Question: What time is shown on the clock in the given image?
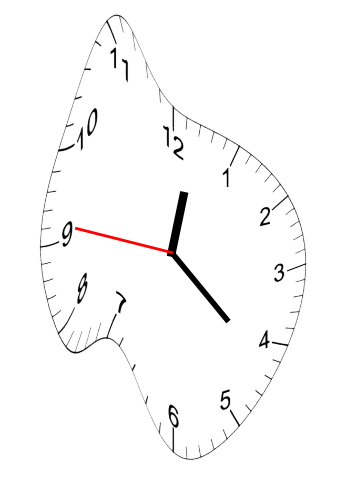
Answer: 12:21:46